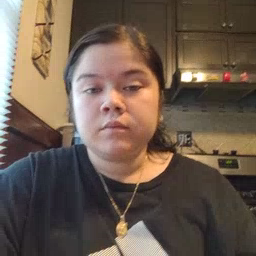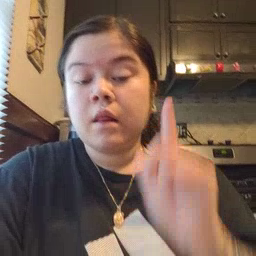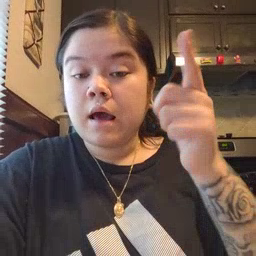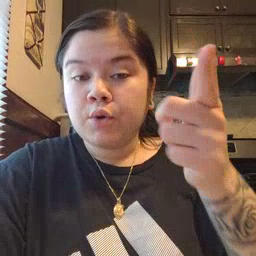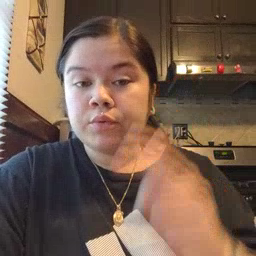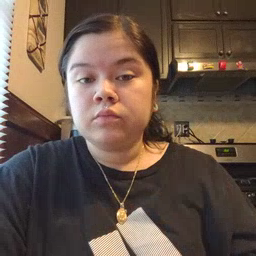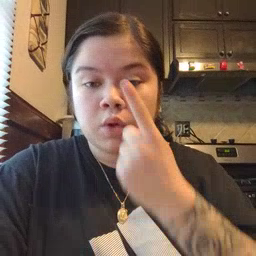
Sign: later